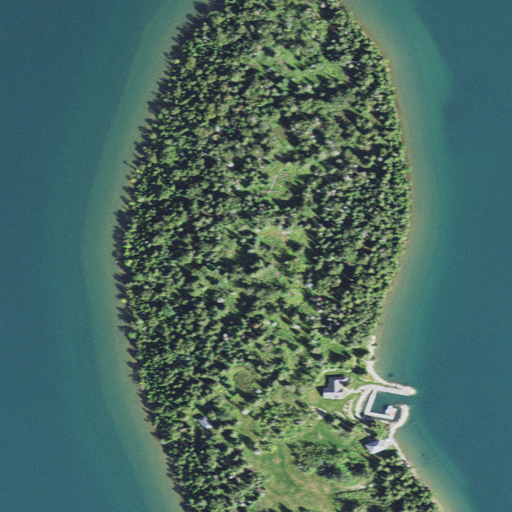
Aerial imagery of island in Michigan named Saltonstall Island containing open water, evergreen forest, barren land, woody wetlands, and herbaceous wetlands